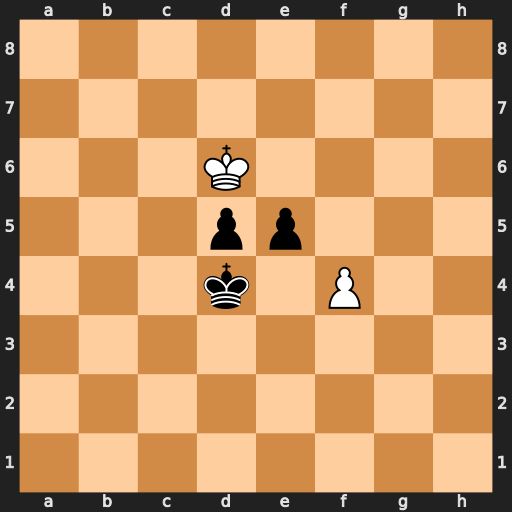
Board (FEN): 8/8/3K4/3pp3/3k1P2/8/8/8
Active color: w
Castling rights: -
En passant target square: -
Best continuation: fxe5 Ke4 e6